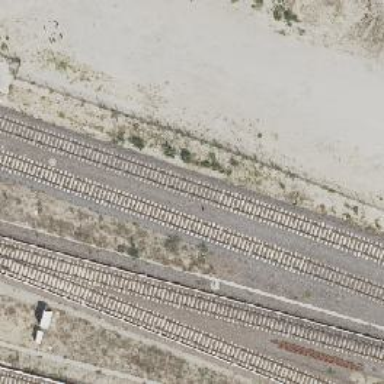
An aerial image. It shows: Railway milestone.